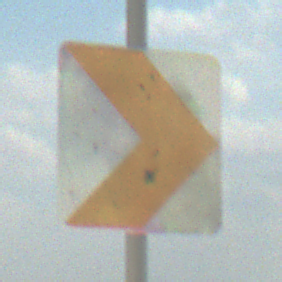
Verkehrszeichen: RichtungstafelnInKurvenKleinLinks
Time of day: MorningAfternoon
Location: Outdoor (Beach)
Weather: PartlyCloudy
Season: NotSpecified
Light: Natural